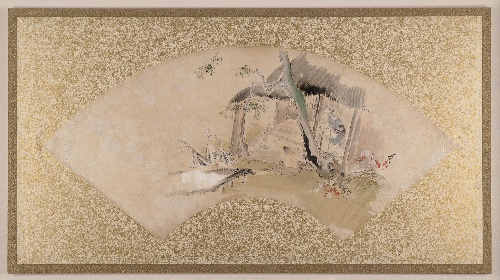
Artist: Shibata Zeshin
Artist bio: Japanese, 1807–1891
Date: late 19th century
Object type: Fan mounted as an album leaf
Classification: Paintings
Medium: Fan painting mounted as album leaf; tempera on paper
Culture: Japan
Period: Meiji period (1868–1912)
Dimensions: Overall: 13 x 23 5/8 in. (33 x 60 cm)
Image: 7 1/2 x 20 1/2 in. (19.1 x 52.1 cm)
Department: Asian Art
Credit line: Purchase, Gifts, Bequests, and Funds from various donors, by exchange, 1952
Accession year: 1952
Repository: Metropolitan Museum of Art, New York, NY
Tags: Houses|Children|Women